Field crop: maize
Growth stage: 2
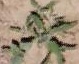
Species: atriplex